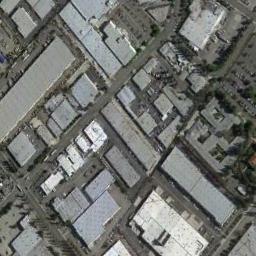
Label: industrial_area